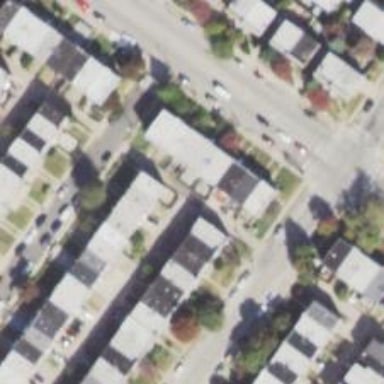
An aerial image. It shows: Alley classified as service road.